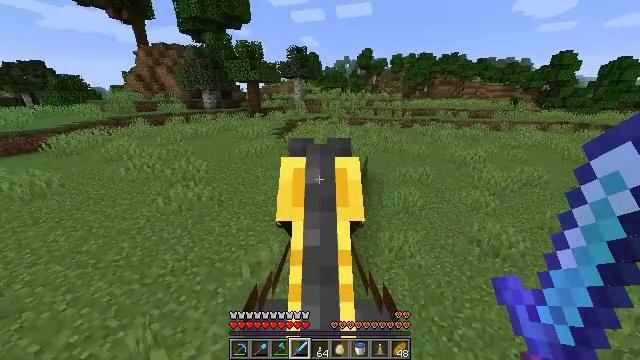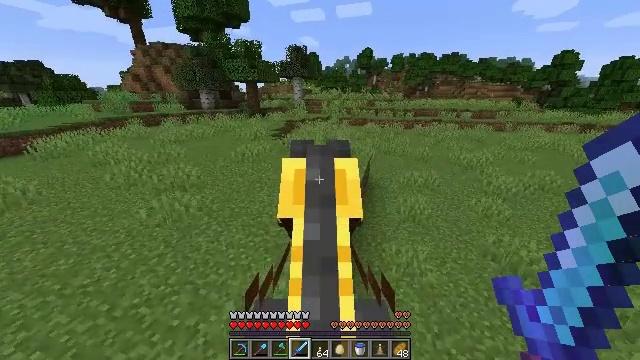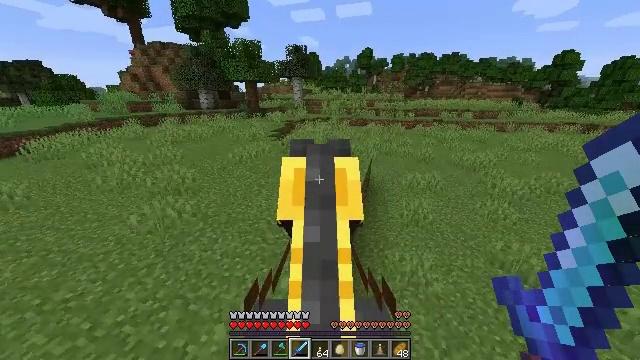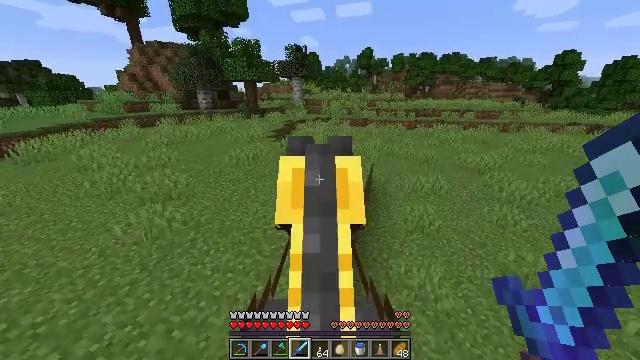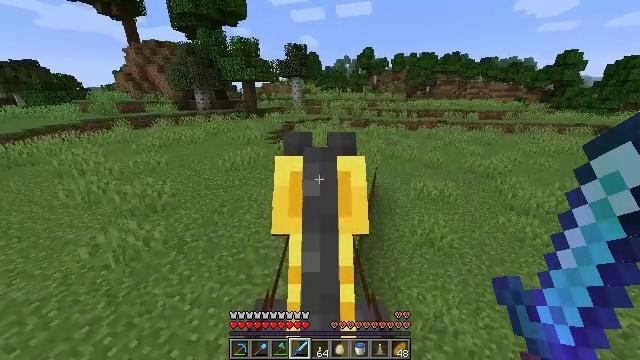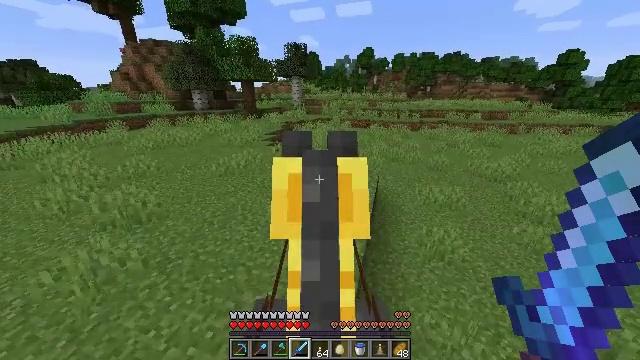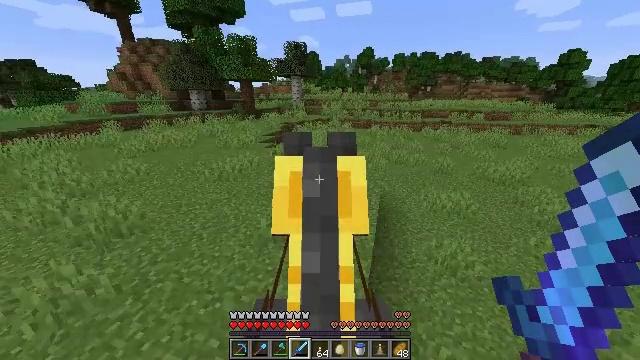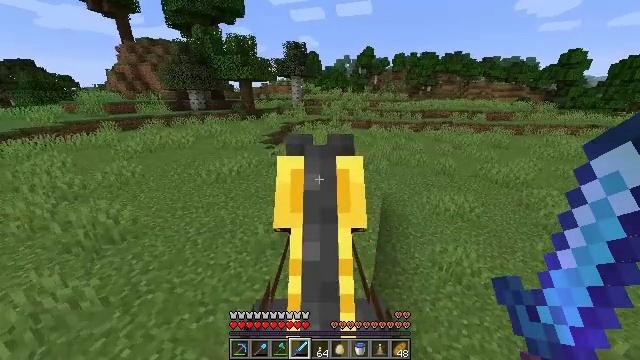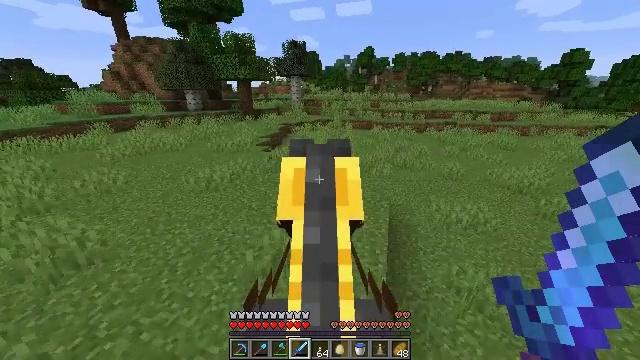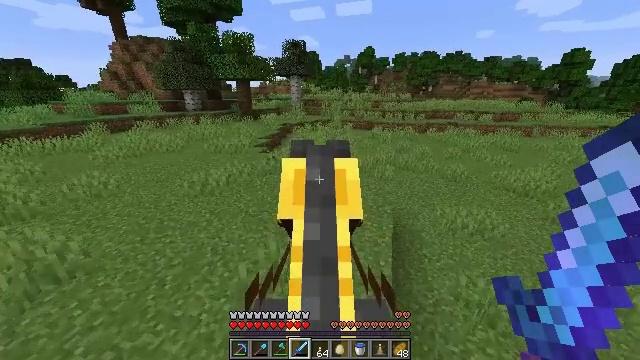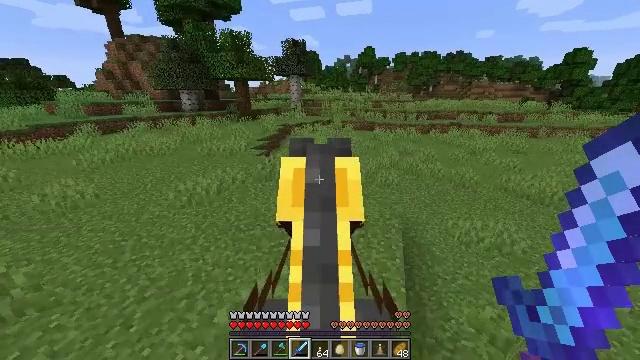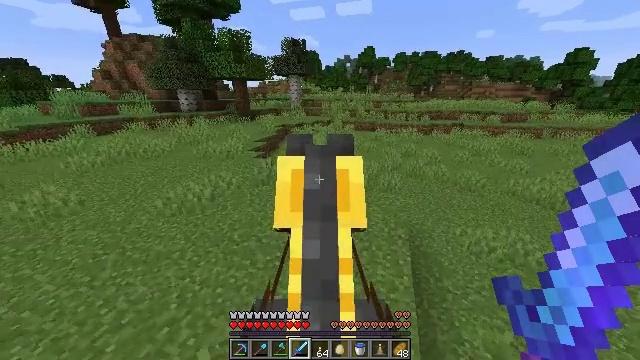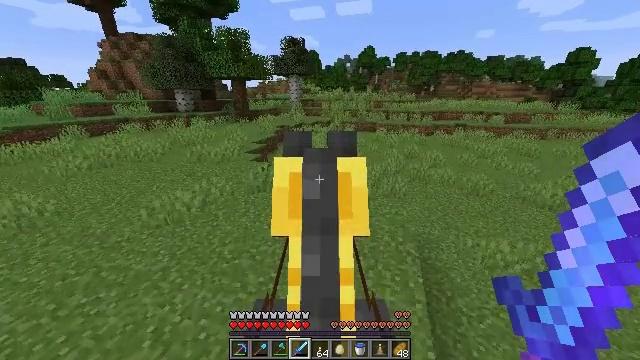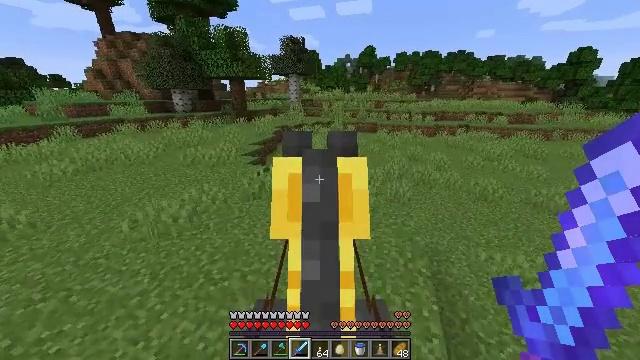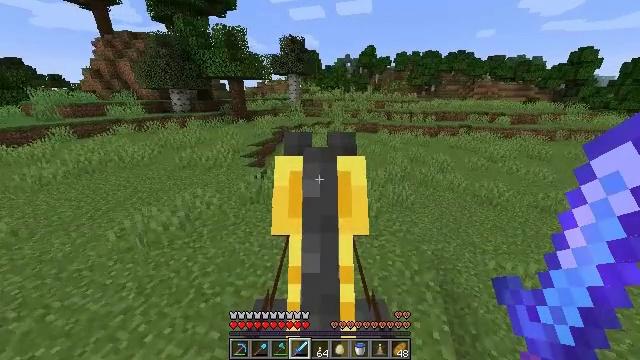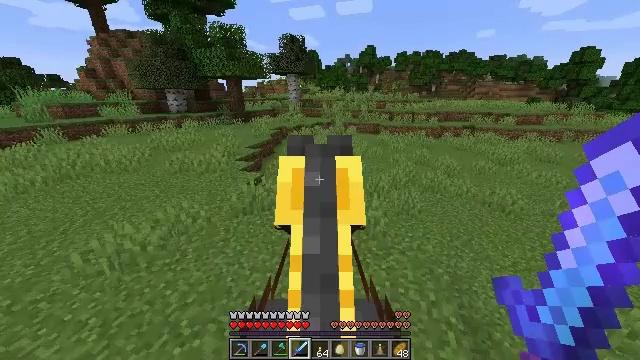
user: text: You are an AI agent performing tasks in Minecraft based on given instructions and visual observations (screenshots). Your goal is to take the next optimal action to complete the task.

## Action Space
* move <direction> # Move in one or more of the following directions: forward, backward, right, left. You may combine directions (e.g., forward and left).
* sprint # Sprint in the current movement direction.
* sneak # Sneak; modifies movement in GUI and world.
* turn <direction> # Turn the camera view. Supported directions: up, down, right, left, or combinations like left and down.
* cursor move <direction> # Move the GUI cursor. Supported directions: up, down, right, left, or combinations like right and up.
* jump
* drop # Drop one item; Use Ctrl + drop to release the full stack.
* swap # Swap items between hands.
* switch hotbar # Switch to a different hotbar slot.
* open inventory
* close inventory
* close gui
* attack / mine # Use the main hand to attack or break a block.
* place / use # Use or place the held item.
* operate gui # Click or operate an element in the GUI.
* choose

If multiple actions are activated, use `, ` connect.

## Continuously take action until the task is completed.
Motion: motion action
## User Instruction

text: Break the sandstone to collect.
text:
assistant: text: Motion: move forward, sprint
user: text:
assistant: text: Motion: move forward, sprint
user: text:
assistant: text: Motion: move forward, sprint
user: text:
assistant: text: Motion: move forward, sprint
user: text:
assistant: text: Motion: move forward, sprint
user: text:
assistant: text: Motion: move forward, sprint
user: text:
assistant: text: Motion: move forward, sprint
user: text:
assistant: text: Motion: move forward, sprint
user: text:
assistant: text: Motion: move forward, sprint
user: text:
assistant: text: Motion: move forward, sprint
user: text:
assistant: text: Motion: move forward, sprint
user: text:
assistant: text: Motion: move forward, sprint
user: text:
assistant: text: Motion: move forward, sprint
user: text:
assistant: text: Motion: move forward, sprint
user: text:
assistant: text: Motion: move forward, sprint
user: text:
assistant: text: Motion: move forward, sprint
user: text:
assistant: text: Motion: move forward, sprint
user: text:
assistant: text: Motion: move forward, sprint
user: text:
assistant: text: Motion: move forward, sprint
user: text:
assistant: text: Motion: move forward, sprint
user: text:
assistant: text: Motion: move forward, sprint
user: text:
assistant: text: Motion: move forward, sprint
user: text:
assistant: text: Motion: move forward, sprint
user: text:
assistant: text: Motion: move forward, sprint
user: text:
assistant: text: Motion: move forward, sprint
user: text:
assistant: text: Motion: move forward, sprint
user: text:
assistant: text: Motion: move forward, sprint
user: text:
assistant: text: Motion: move forward, sprint
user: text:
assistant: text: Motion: move forward, sprint
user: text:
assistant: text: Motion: move forward, sprint